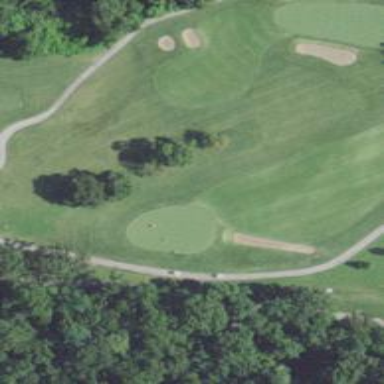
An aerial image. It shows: View of golf hole.